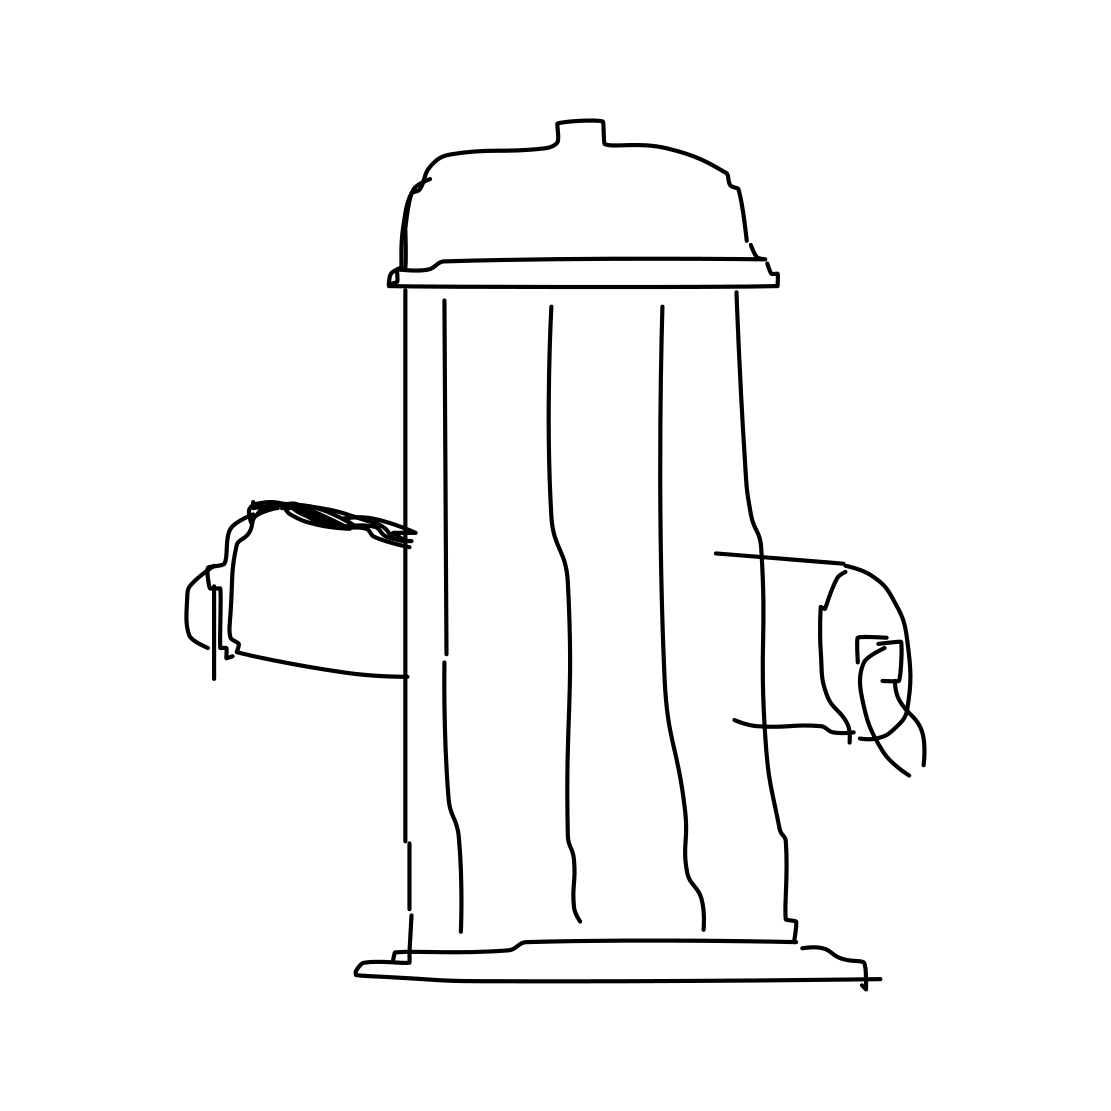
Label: fire hydrant